Interaction volume radius: 10 \u00c5
Interaction volume height: 20 \u00c5
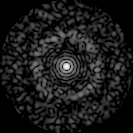
Disorder parameter: 0.8058